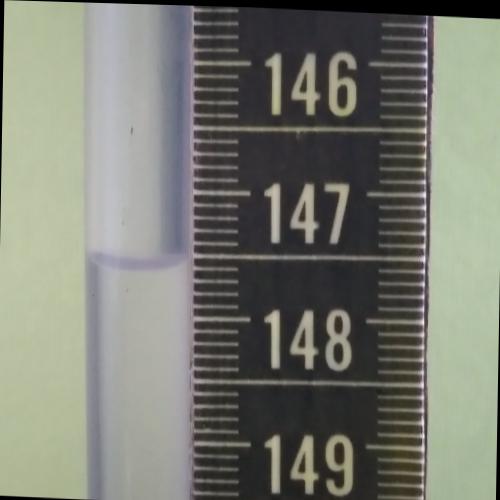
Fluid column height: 147.6 cm